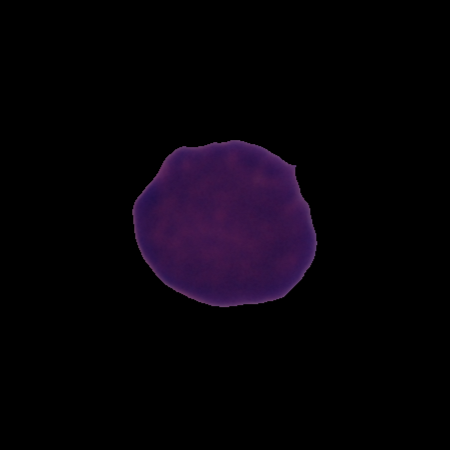
Label: cancer